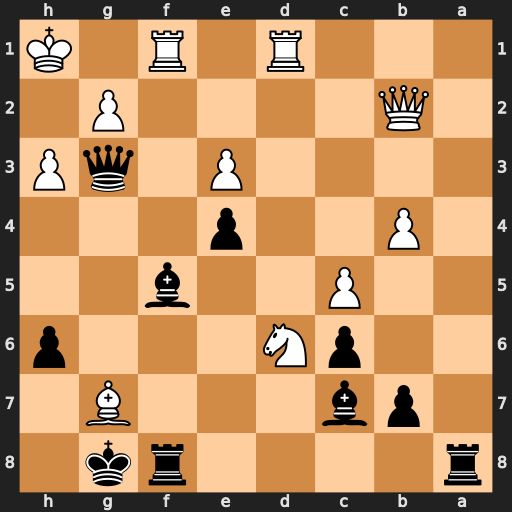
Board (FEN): r4rk1/1pb3B1/2pN3p/2P2b2/1P2p3/4P1qP/1Q4P1/3R1R1K
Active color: b
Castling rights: -
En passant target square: -
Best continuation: Bxd6 cxd6 Qxg7